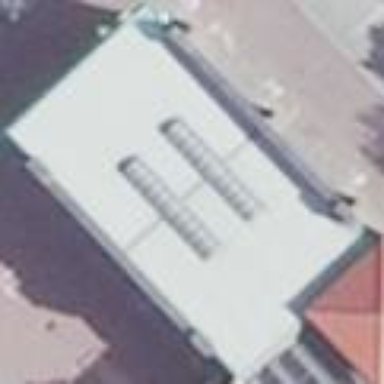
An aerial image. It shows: View of roof of building.